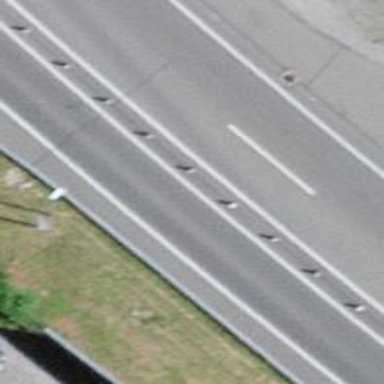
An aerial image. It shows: Bollard barrier.